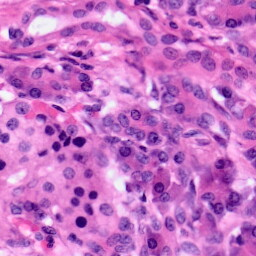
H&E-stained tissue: Pancreatic